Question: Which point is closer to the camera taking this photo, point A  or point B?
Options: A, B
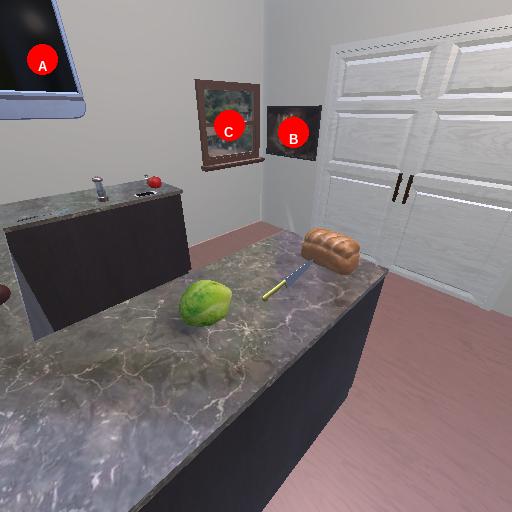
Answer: A